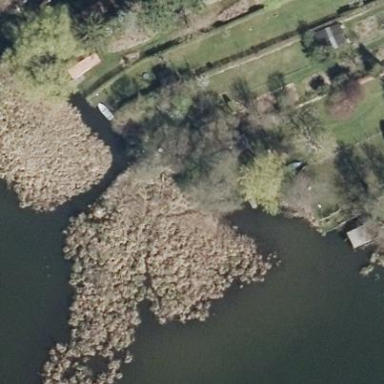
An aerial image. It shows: Reedbed wetland area.